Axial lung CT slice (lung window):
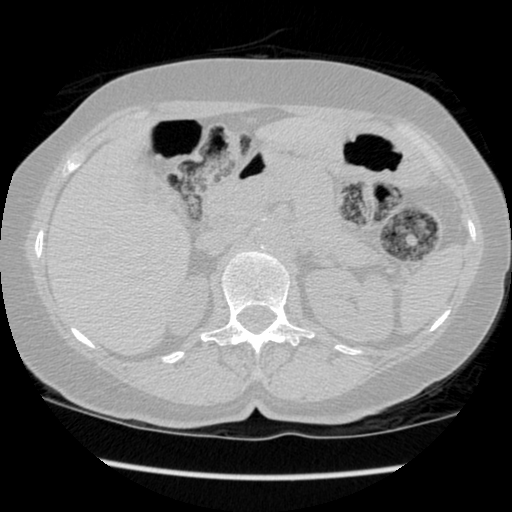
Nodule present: no